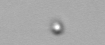
Label: nanoplankton_mix